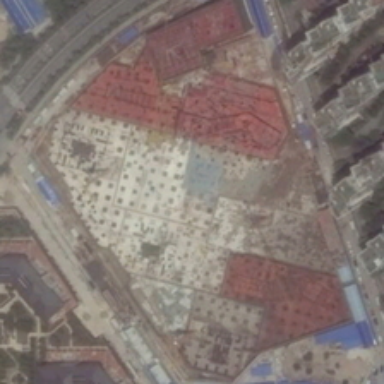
Some buildings are in an industrial area .